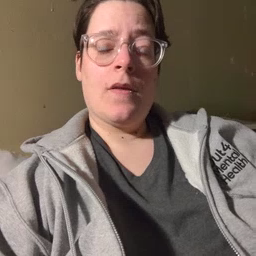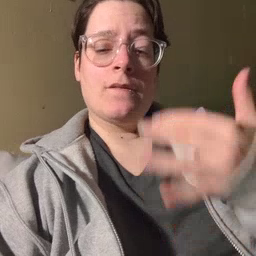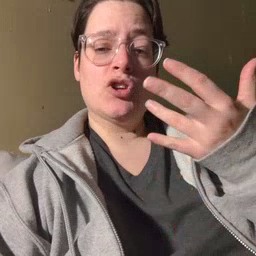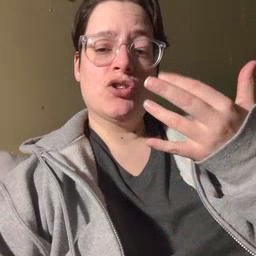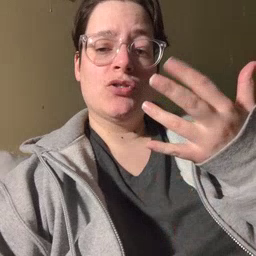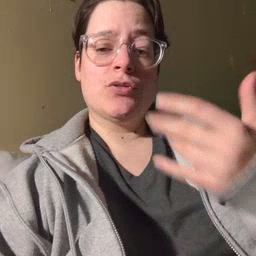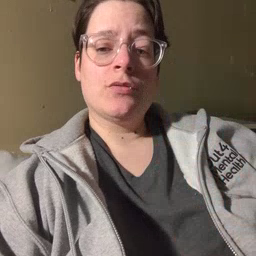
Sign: finger